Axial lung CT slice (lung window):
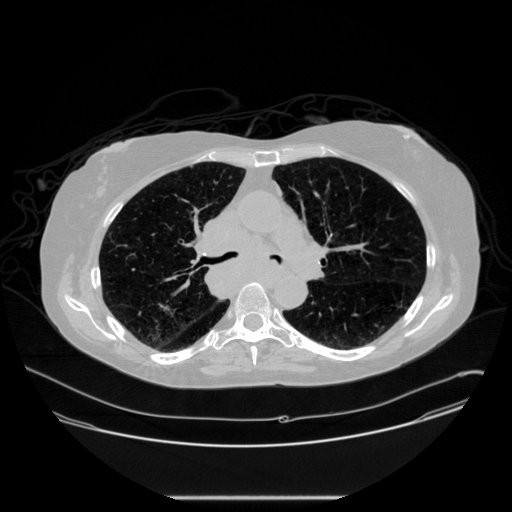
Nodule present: no